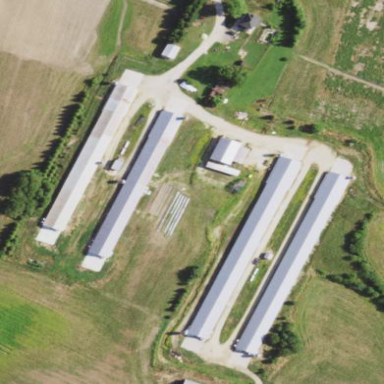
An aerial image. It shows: Farmyard area.